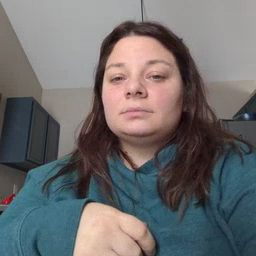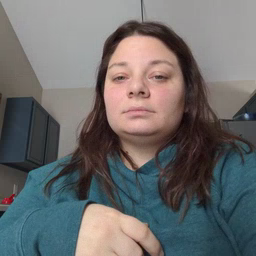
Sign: red